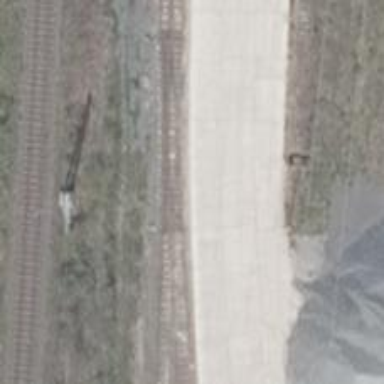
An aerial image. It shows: Railway switch.